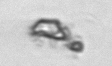
Label: detritus_transparent